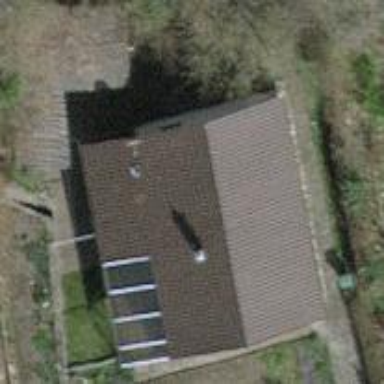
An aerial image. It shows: Detached building.